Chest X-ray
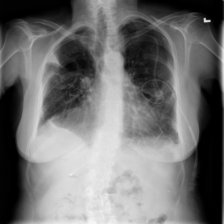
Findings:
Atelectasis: negative
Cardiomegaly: negative
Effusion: negative
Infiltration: negative
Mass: negative
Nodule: negative
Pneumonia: negative
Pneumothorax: positive
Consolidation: negative
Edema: negative
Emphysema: negative
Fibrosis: negative
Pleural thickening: positive
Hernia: negative